Aerial crown-view tile of a tropical tree (Barro Colorado Island, Panama), acquired 20240813:
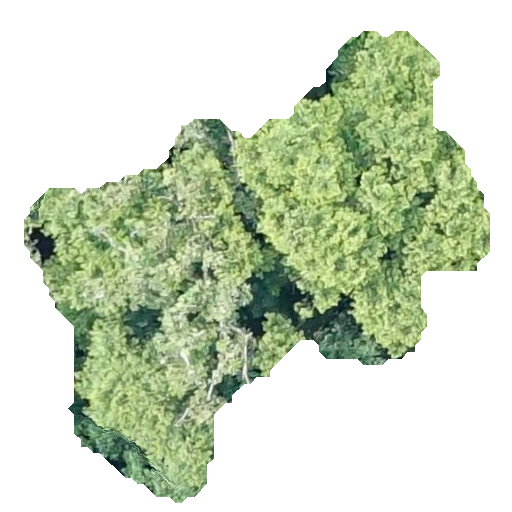
Species: Guazuma ulmifolia
GBIF accepted scientific name: Guazuma ulmifolia
Crown area: 173.62 m²